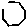
Label: hexagon